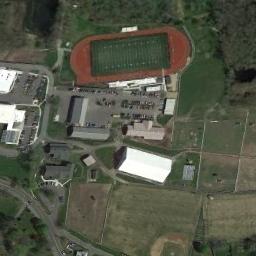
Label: ground_track_field